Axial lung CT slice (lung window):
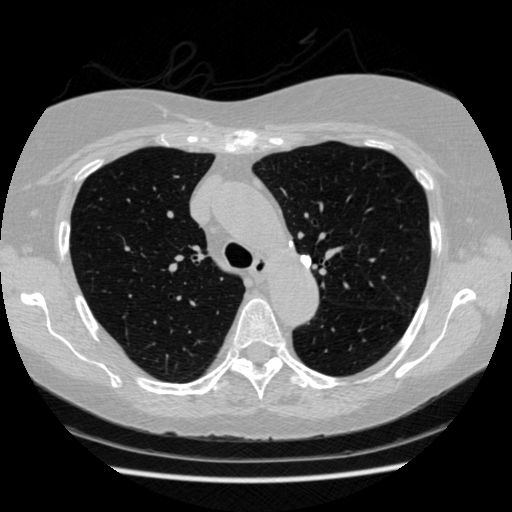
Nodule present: yes
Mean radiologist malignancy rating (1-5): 1